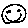
Label: smiley face